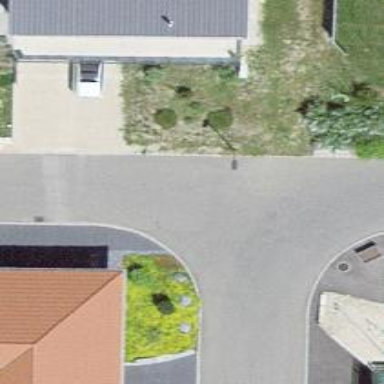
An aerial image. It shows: Mini roundabout on the road.